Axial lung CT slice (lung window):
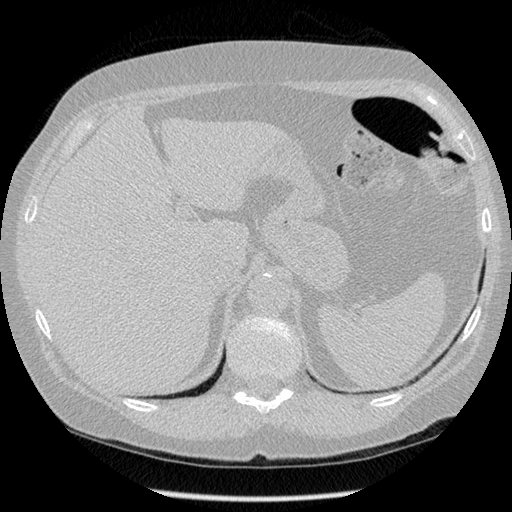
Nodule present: no